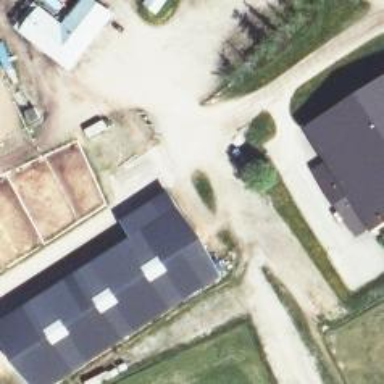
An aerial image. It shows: Equestrian sport facility.